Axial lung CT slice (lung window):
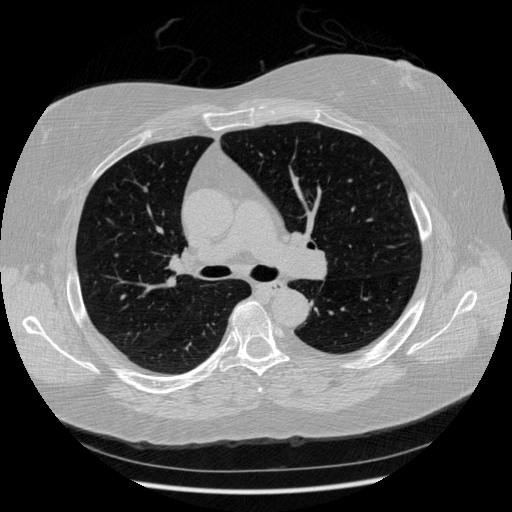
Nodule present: no